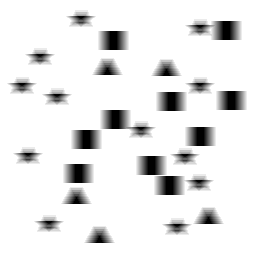
Squares: 10
Triangles: 5
Stars: 12
Total shapes: 27